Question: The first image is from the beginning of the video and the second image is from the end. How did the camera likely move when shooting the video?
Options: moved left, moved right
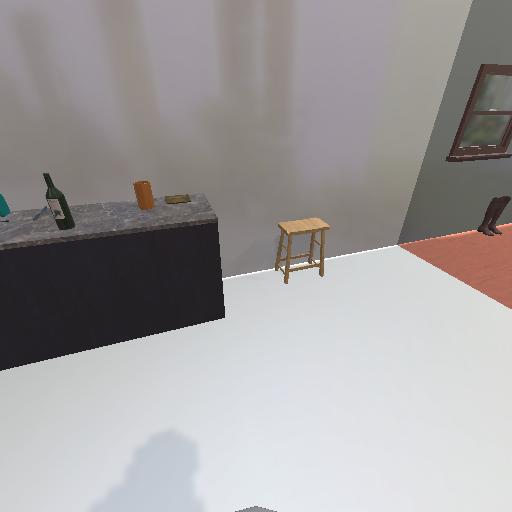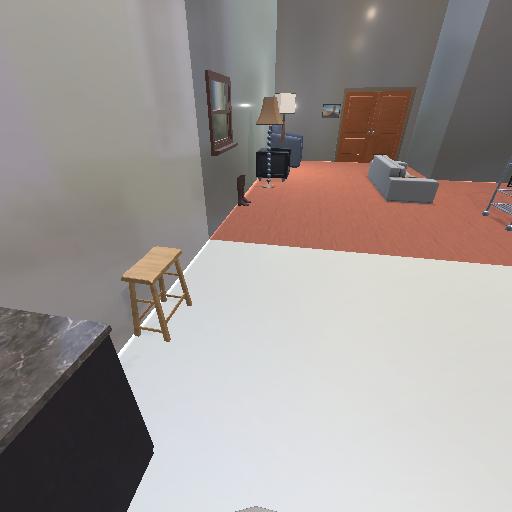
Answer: moved left